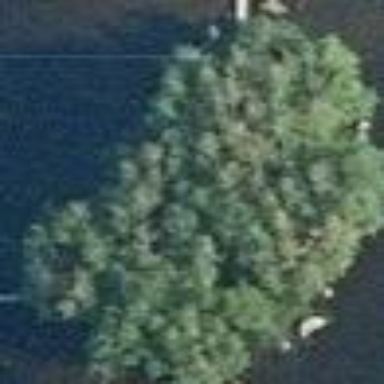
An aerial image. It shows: Island covered with woodland.